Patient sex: M
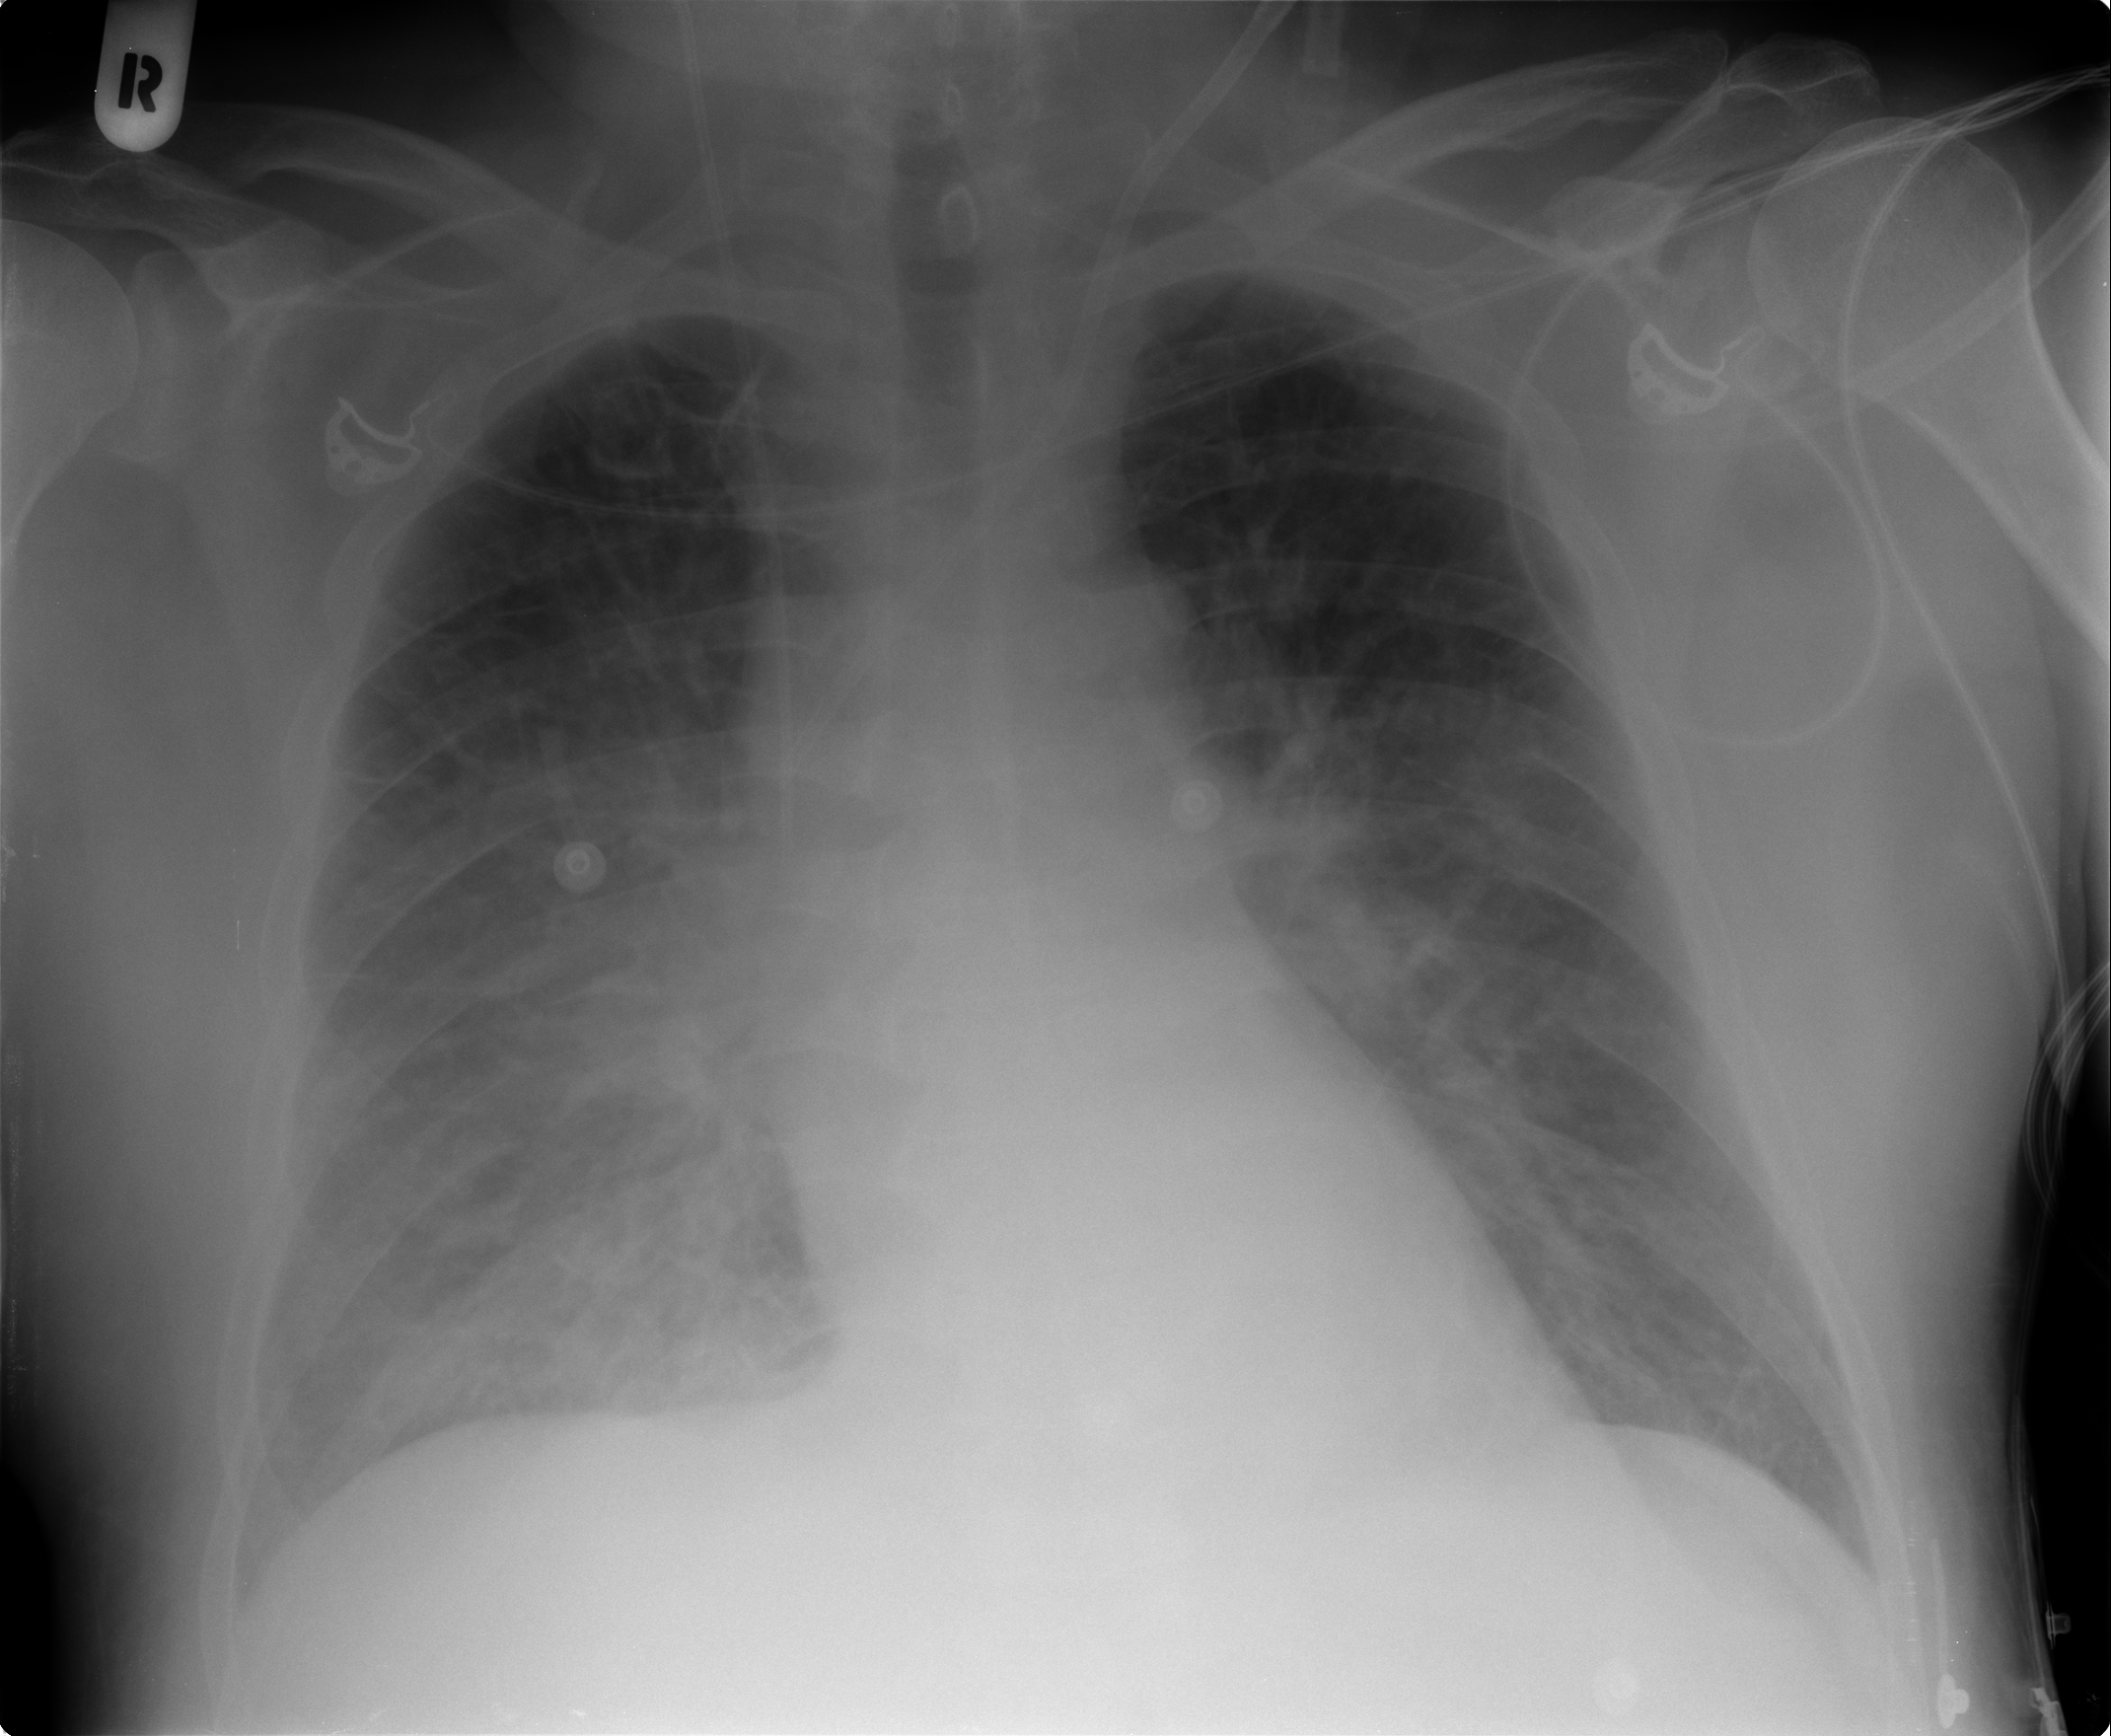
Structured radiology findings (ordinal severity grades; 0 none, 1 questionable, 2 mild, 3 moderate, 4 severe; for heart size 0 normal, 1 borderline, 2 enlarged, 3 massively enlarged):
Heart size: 0
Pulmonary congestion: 3
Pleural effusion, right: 0
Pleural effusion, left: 0
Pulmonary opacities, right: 0
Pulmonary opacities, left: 0
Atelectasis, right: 2
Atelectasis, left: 1